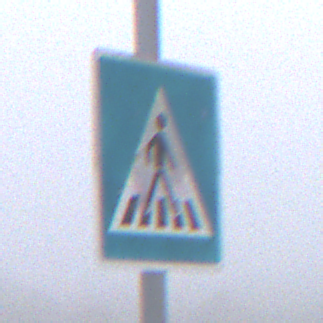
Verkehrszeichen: FussgaengerueberwegLinks
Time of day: MorningAfternoon
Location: Outdoor (RoadRail)
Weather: Overcast
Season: NotSpecified
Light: Natural